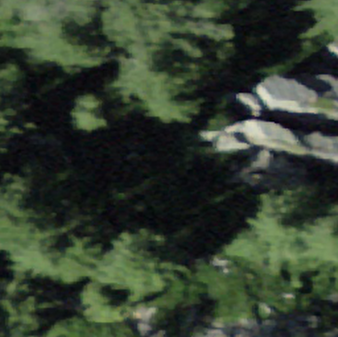
Label: bouldering_area